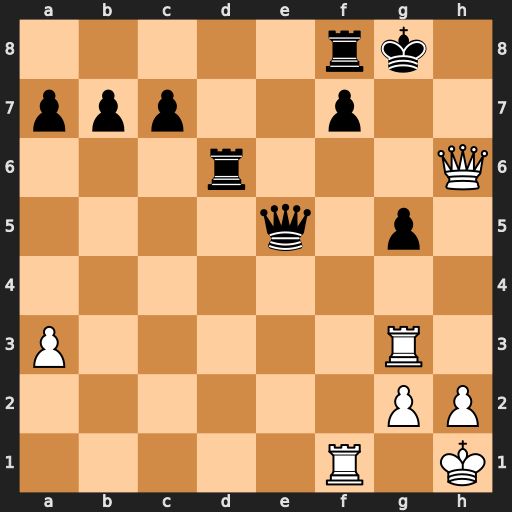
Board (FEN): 5rk1/ppp2p2/3r3Q/4q1p1/8/P5R1/6PP/5R1K
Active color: w
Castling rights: -
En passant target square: -
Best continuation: Rxg5+ Qxg5 Qxg5+